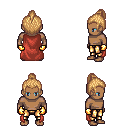
a pixel art fantasy rpg character, male body template, human, dark skin, maroon cape, gold greaves, light blonde short topknot hairstyle, gold gloves, four views (front, back, left, right), 2x2 character sprite sheet, small pixel art, hard edges, no anti-aliasing